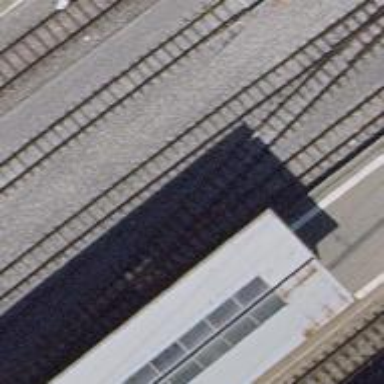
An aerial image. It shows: Narrow-gauge railway siding with electrified contact line. The siding has one track.